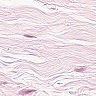
Metastatic tissue present: no